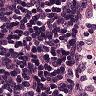
Metastatic tissue present: no